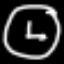
Label: clock